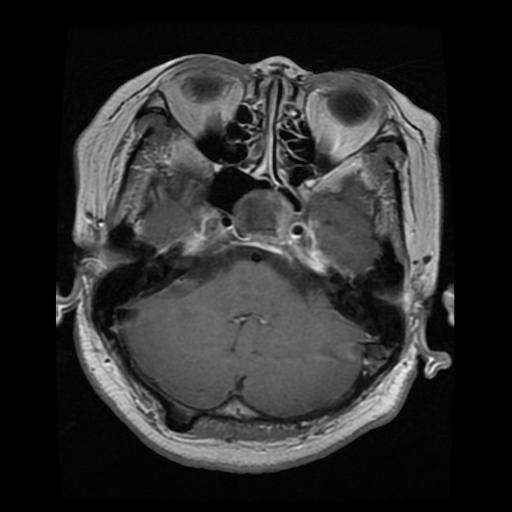
Label: pituitary